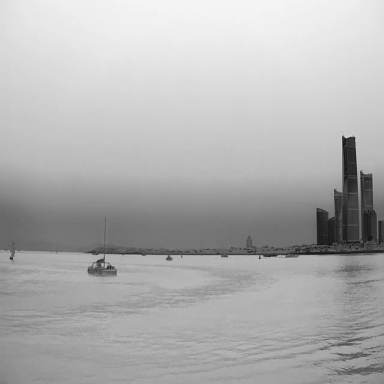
There are five bulk_carriers in the infrared image.